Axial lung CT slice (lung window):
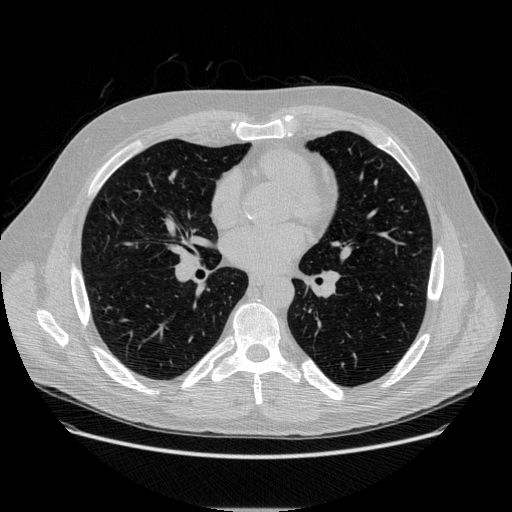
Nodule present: no